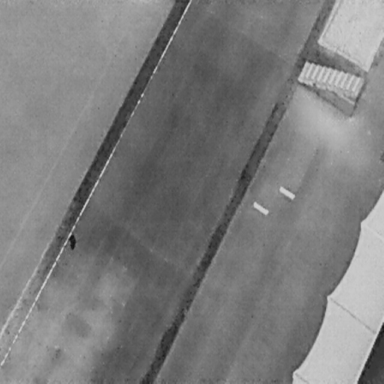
There is a Person in the infrared image.